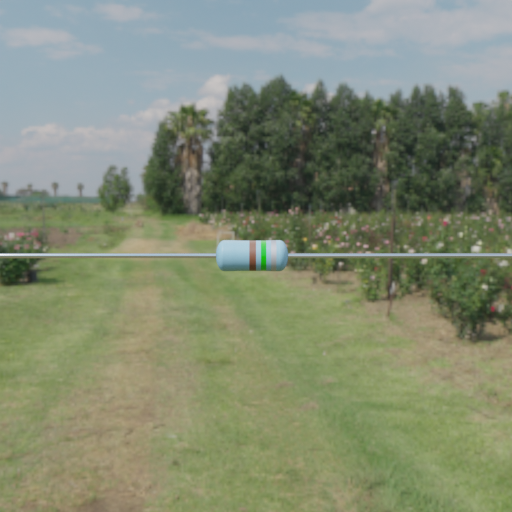
Resistor colour bands (in order): brown, green, silver